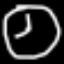
Label: clock